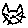
Label: cat